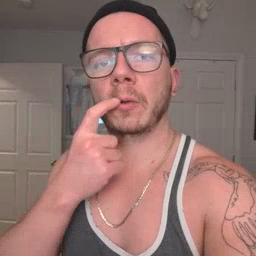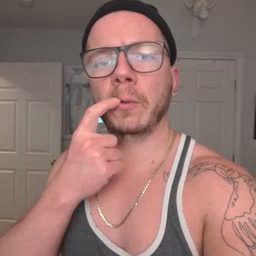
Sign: tooth